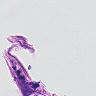
Metastatic tissue present: yes